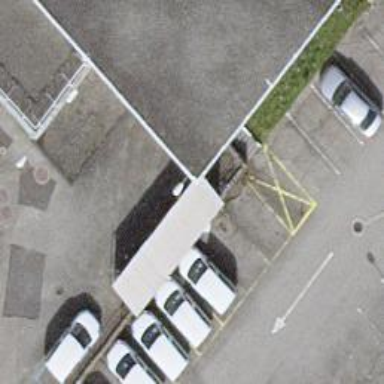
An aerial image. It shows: Bicycle parking area.